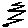
Label: zigzag